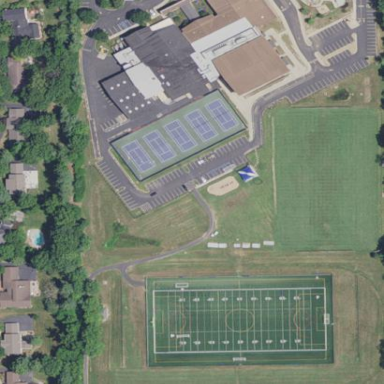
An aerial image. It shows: School.